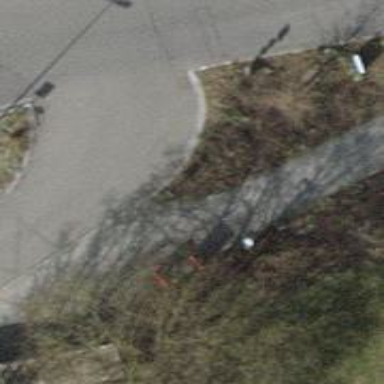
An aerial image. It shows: Bollard barrier.